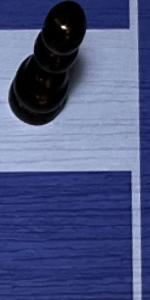
Label: Empty